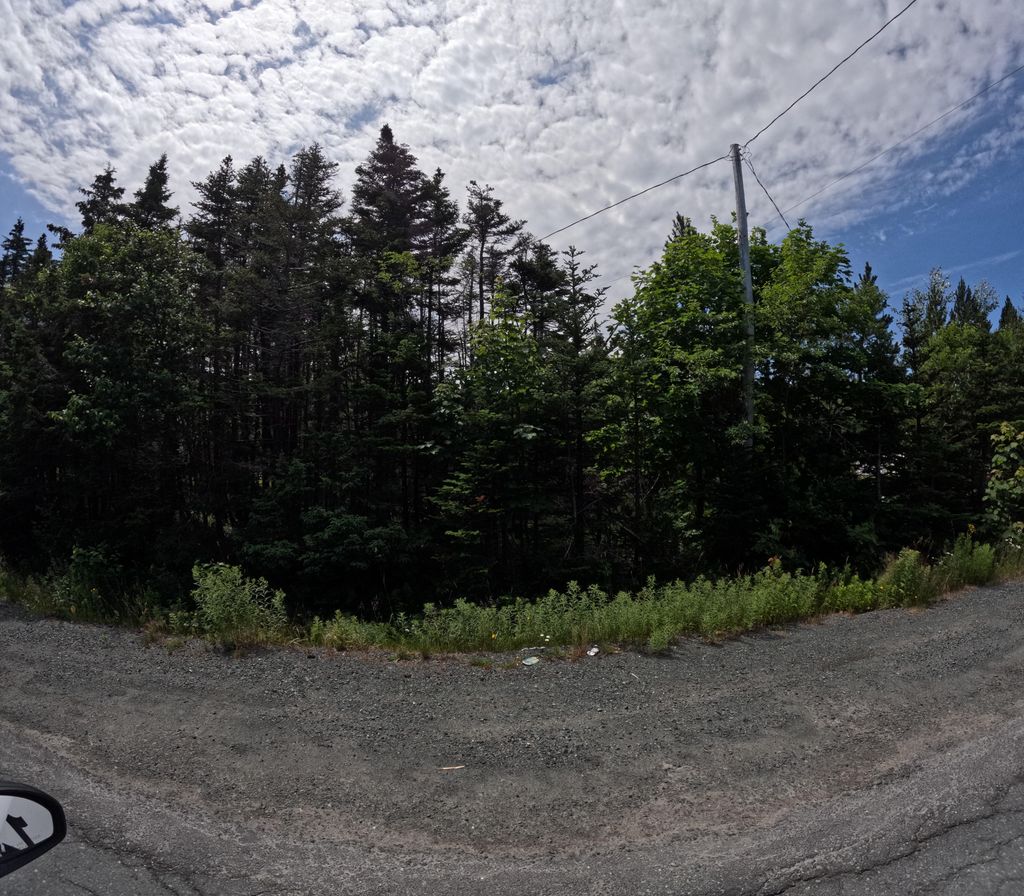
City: st_johns